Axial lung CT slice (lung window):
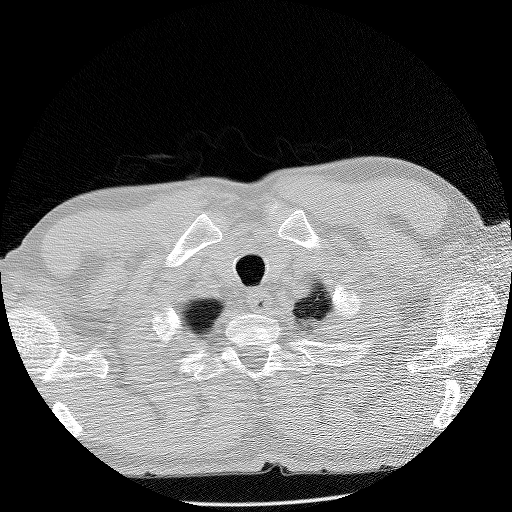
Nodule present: no